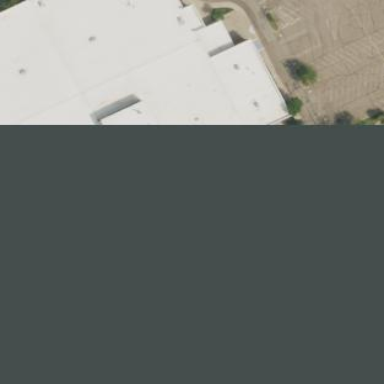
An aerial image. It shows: Part of building.